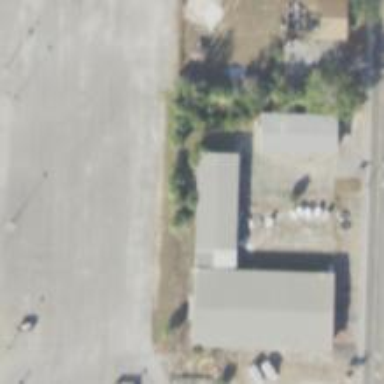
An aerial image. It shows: Hardware shop located inside building.